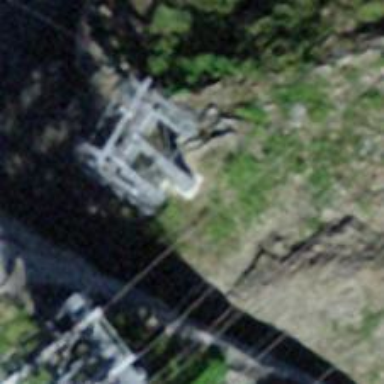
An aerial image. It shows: Chair lift captured from aerial perspective.